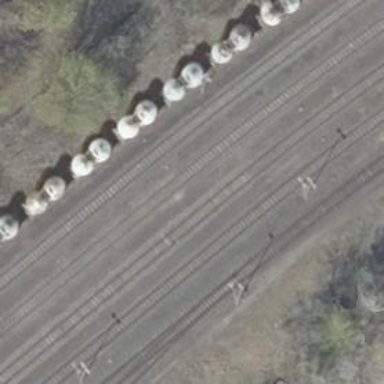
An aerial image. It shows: Railway yard in service.